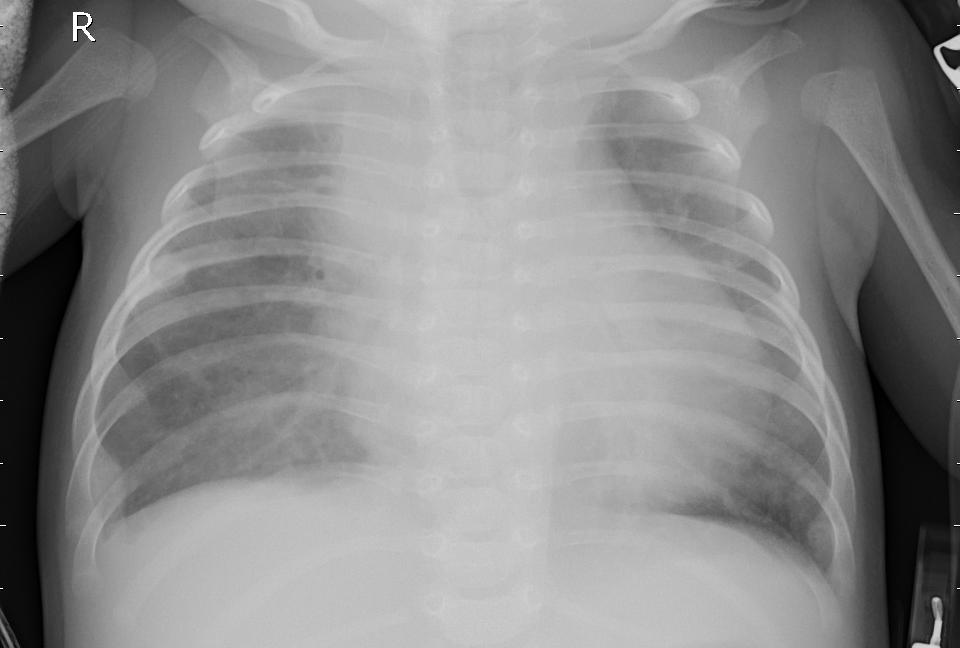
Diagnosis: PNEUMONIA